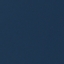
Land use / land cover: SeaLake